Question: I have to bring red borders around the input element in chrome on HTML5 validation like as that of Firefox.

I have search it a lot but unable to find precise answer.
Any help of how to do it using css is greatly appreciated.
Thank you.
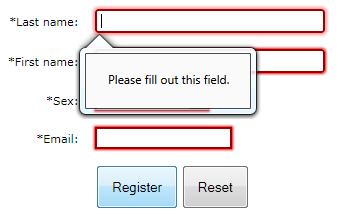
Answer: You use the ':valid' pseudo class.
To shamelessly copy the code from <URL>:
'''
input:invalid {
background-color: #ffdddd;
}
form:invalid {
border: 5px solid #ffdddd;
}
input:valid {
background-color: #ddffdd;
}
form:valid {
border: 5px solid #ddffdd;
}
input:required {
border-color: #800000;
border-width: 3px;
}
'''
'''
<form>
<label>Enter a URL:</label>
<input type="url" />
<br />
<br />
<label>Enter an email address:</label>
<input type="email" required/>
</form>
'''